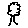
Label: tree